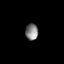
Tissue: lung
Cell type: Epithelial cells
Senescence score: 0.6376
Nuclear area (px): 202
Mean DAPI intensity: 130.599